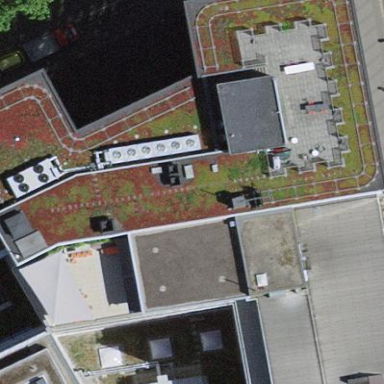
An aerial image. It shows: Office building.